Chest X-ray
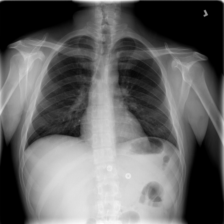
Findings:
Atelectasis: negative
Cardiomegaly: negative
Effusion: negative
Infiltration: positive
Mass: negative
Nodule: negative
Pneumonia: negative
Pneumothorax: negative
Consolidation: negative
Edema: negative
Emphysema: negative
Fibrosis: negative
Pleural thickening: negative
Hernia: negative